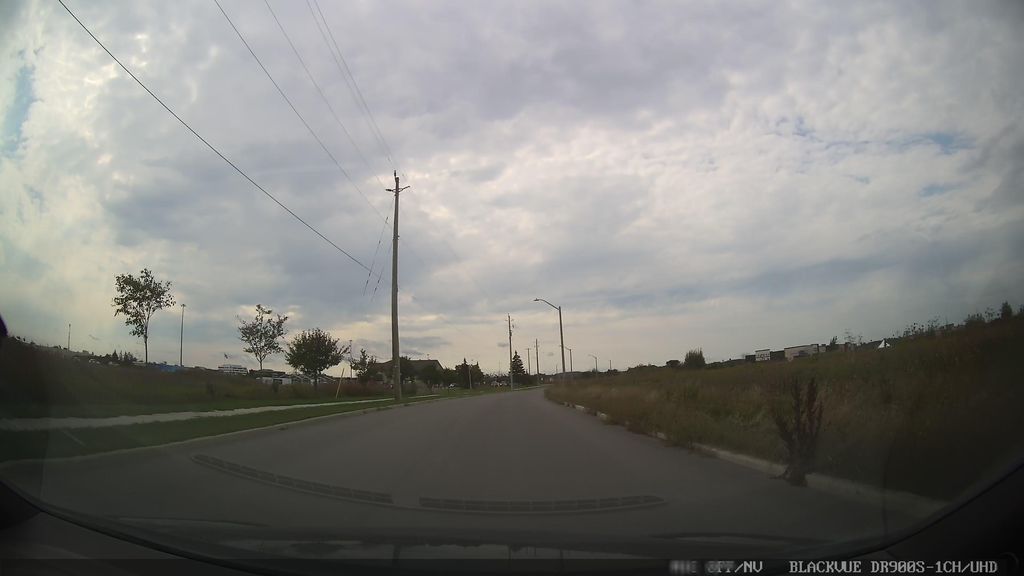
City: ottawa-gatineau